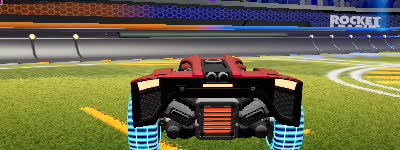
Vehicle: breakout